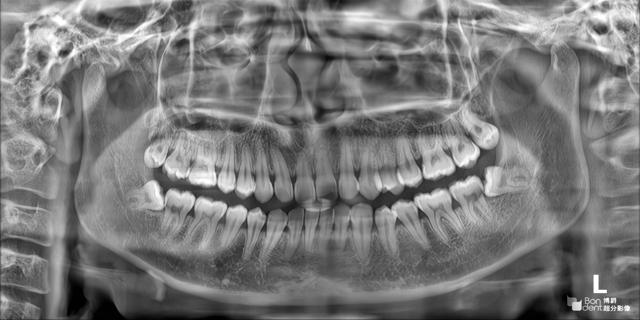
adult